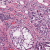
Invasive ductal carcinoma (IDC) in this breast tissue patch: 1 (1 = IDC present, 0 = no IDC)